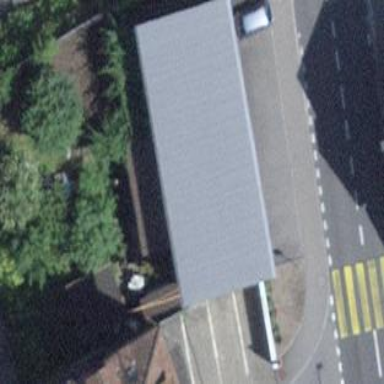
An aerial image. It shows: Group of garages.